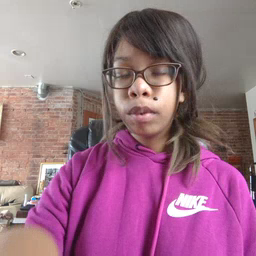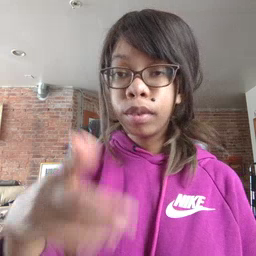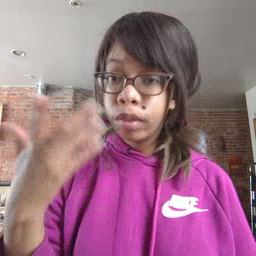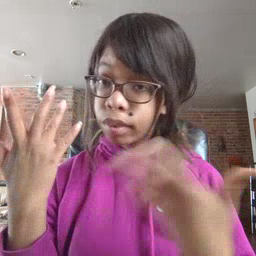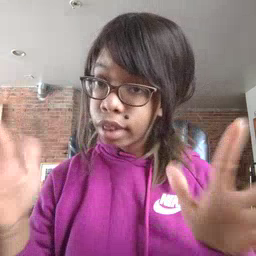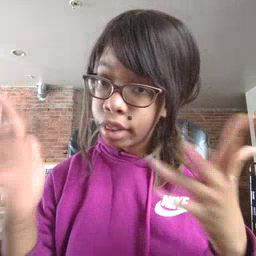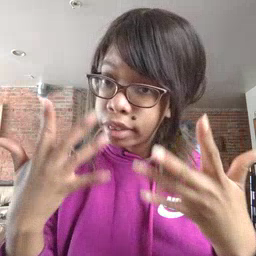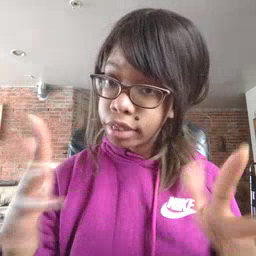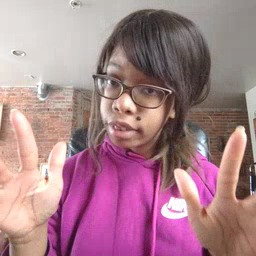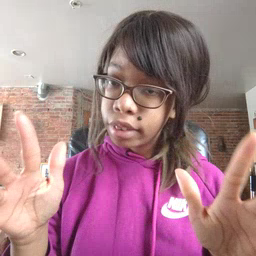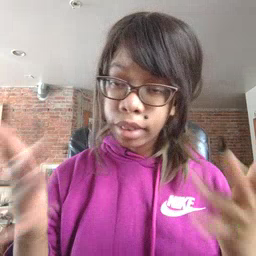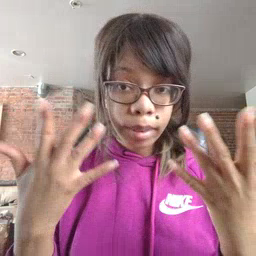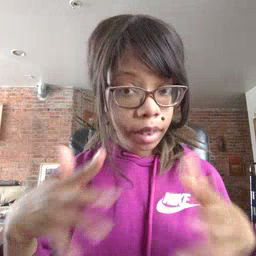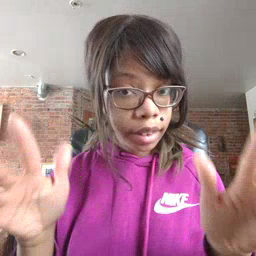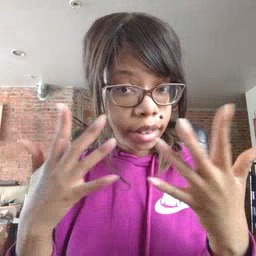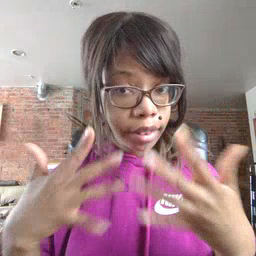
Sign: finish